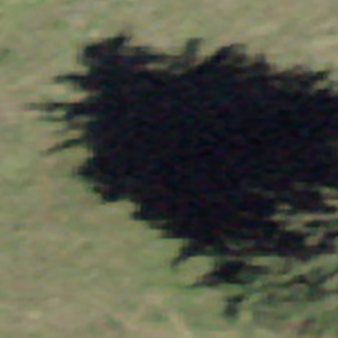
Label: other